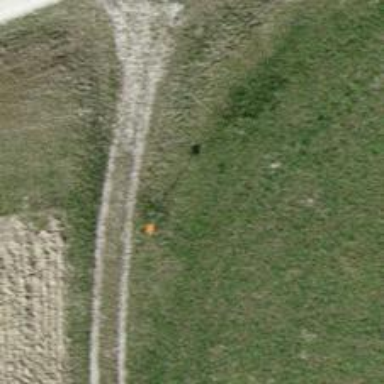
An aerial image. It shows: Aerial marker.